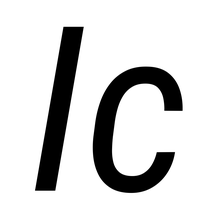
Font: Roboto-Italic_Condensed_Italic